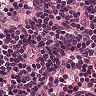
Metastatic tissue present: no